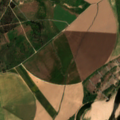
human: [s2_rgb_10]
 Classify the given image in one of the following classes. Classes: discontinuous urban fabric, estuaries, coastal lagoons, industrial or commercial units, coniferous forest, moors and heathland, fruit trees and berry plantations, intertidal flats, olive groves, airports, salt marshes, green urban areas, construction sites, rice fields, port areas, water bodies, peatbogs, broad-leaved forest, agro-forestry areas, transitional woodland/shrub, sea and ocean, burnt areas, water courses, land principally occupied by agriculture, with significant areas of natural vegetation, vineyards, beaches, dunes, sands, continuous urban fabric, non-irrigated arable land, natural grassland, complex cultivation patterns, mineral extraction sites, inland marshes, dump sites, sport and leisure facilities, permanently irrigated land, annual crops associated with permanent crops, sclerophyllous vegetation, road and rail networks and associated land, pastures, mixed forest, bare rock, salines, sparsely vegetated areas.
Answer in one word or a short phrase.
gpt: permanently irrigated land, olive groves, land principally occupied by agriculture, with significant areas of natural vegetation, water courses